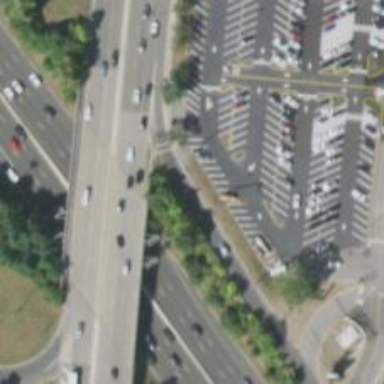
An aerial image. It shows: Trunk link highway.